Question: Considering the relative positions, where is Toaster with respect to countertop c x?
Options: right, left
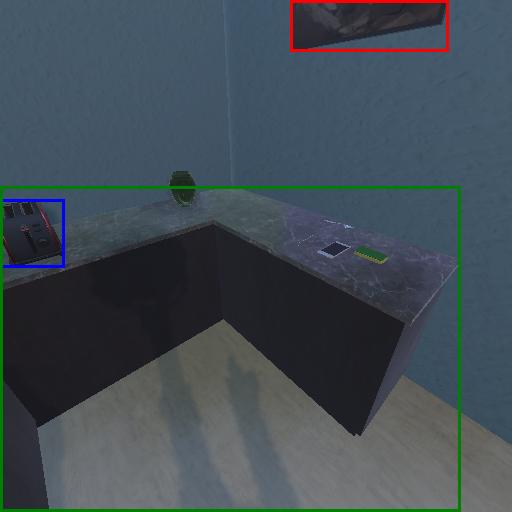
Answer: right